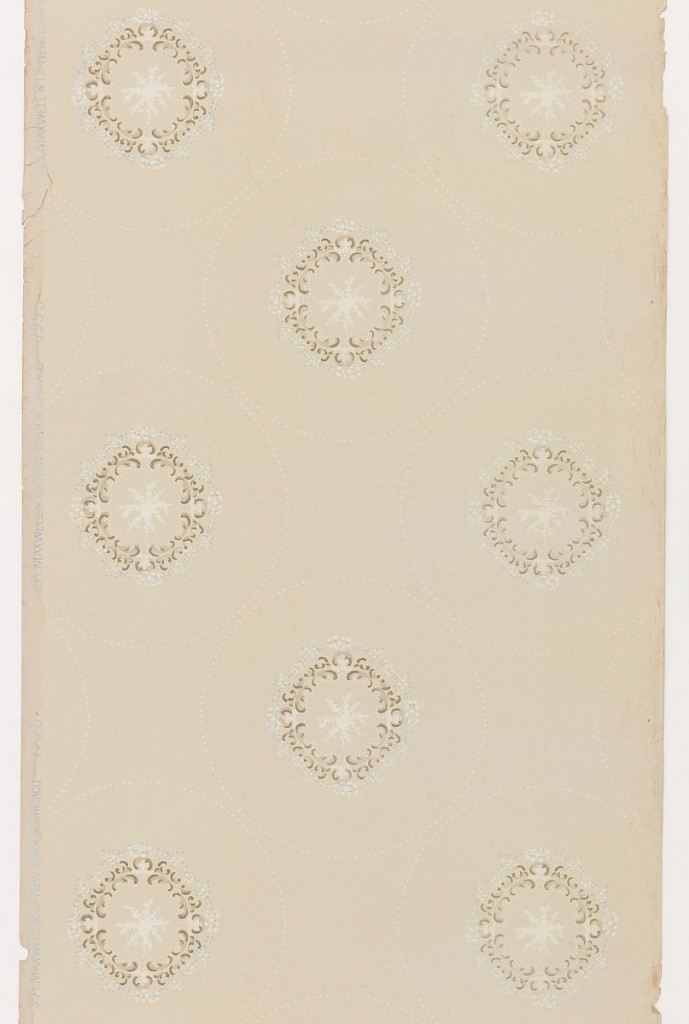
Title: Ceiling paper
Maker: Maxwell & Co., S.A., Chicago, Illinois, USA
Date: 1905–1915
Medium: Machine-printed paper, liquid mica
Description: Round foliate medallion having a lacy effect contains a brown inner ring of acanthus scrolls with a blue outer ring. Each medallion is enclosed within a dotted circle. Printed on a tan ground.